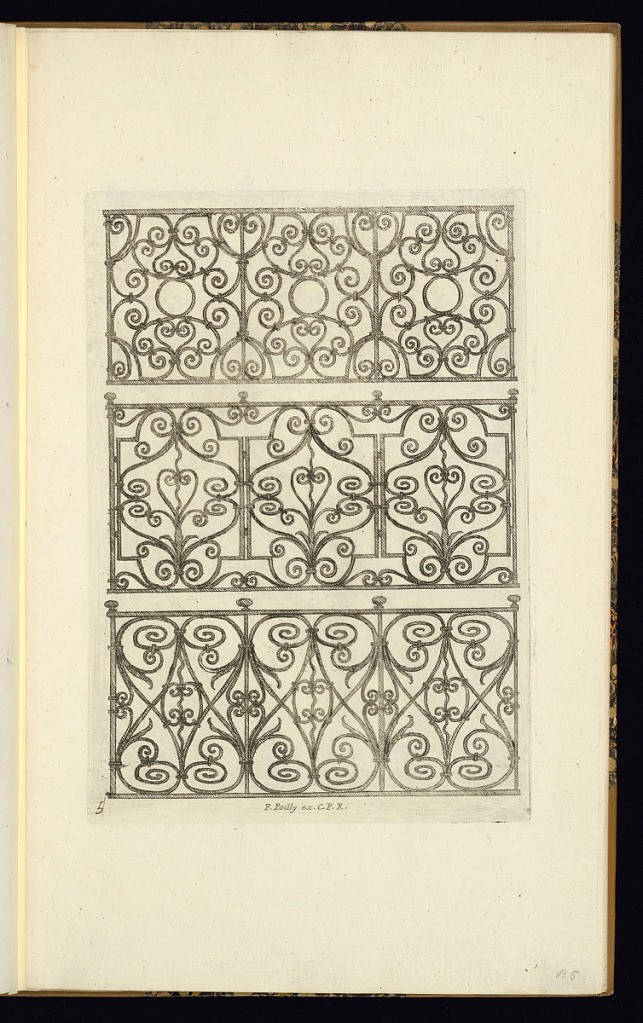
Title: Wrought Iron Grille Designs
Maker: Antoine Pierretz le jeune, French, active 1660-70
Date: ca. 1665
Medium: Etching on laid paper
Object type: Print
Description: Three wrought iron grille designs for gates, balustrades, or other uses with geometric and scrolling motifs. The plate is numbered and signed.